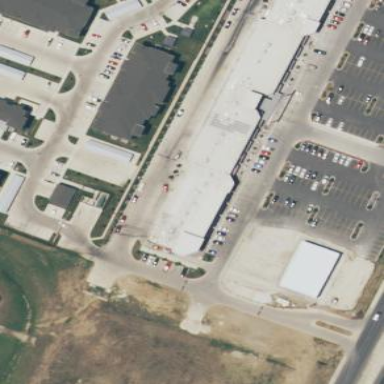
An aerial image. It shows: Strip mall building.